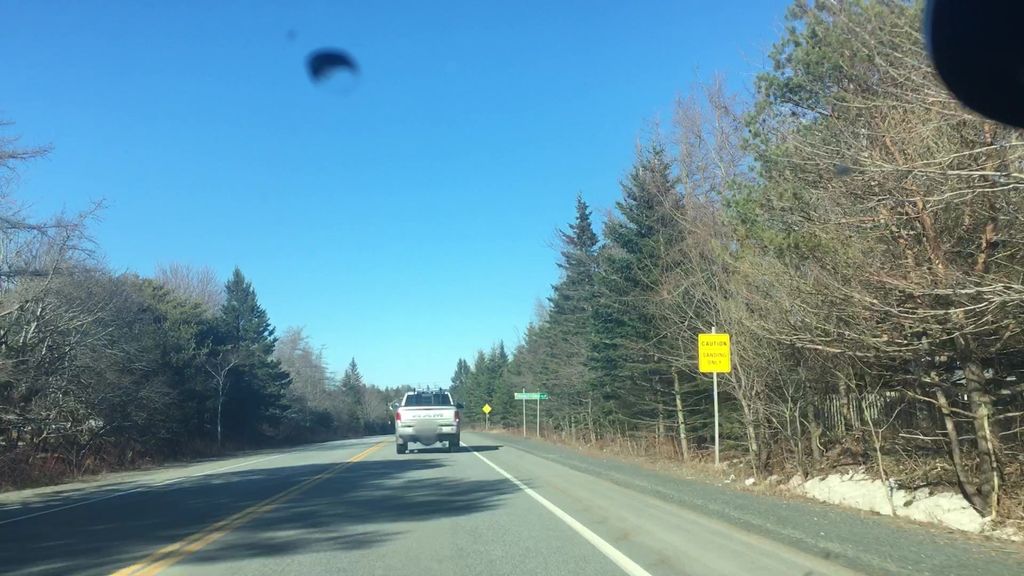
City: halifax